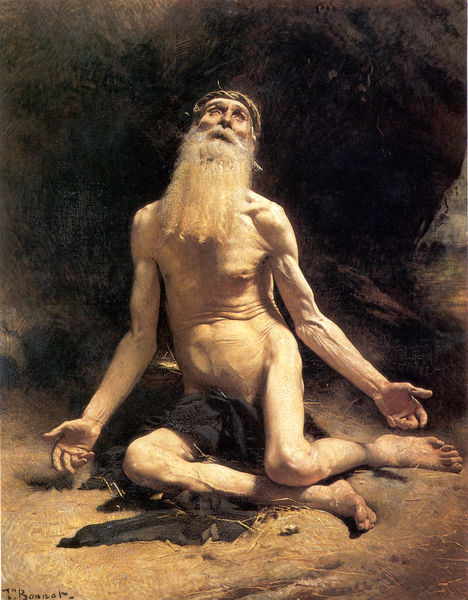
Titel: Ijob, Hiob
Künstler: Léon Bonnat
Standort: Bayonne
Institution: Musée Bonnat
Schlagwörter: akt, berg, dunkel, felsen, fuß, gemälde, gott, hand, haut, himmel, mann, nackt, schatten, weiß, sand, sitzen, braun, finger, frankreich, hell, licht, schwarz, stroh, blick, tuch, malerei, alt, bart, arm, arme, barock, falten, inkarnat, stirnband, vollbart, hände, signatur, erde, boden, realismus, sitzend, frontal, höhle, kontrast, krone, helldunkel, beine, füße, wangen, liegen, alter mann, wüste, ölgemälde, muskeln, realistisch, bauch, knie, alter, greis, barfuß, gestik, schlaglicht, beten, gebet, kranz, gestus, himme, detailrealismus, christus, jesus, sterben, elend, leid, hunger, flehen, vision, adern, historienmalerei, reif, historismus, bettler, chiaroscuro, erleuchtung, fragend, armut, betend, turban, guru, mystik, prophet, demut, hilflos, verzweifelt, got, mager, lacken, bonnet, askese, asket, eremit, betender, hieronymus, einsiedler, naturgetreu, abraham, stirnreif, incarnat, flehend, büsser, bloss, antonius, armselig, drastisch, hiob, philoktet, anruf, askkese, blähbauch, mystifizierung, höhke, mann einsiedler